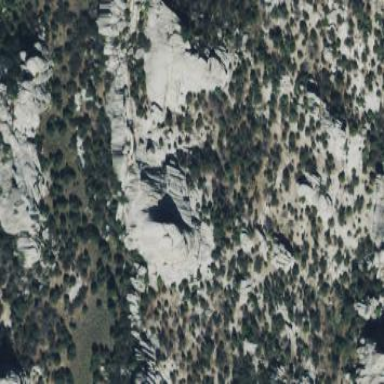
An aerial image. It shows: Landscape dominated by bare rock.